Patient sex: M
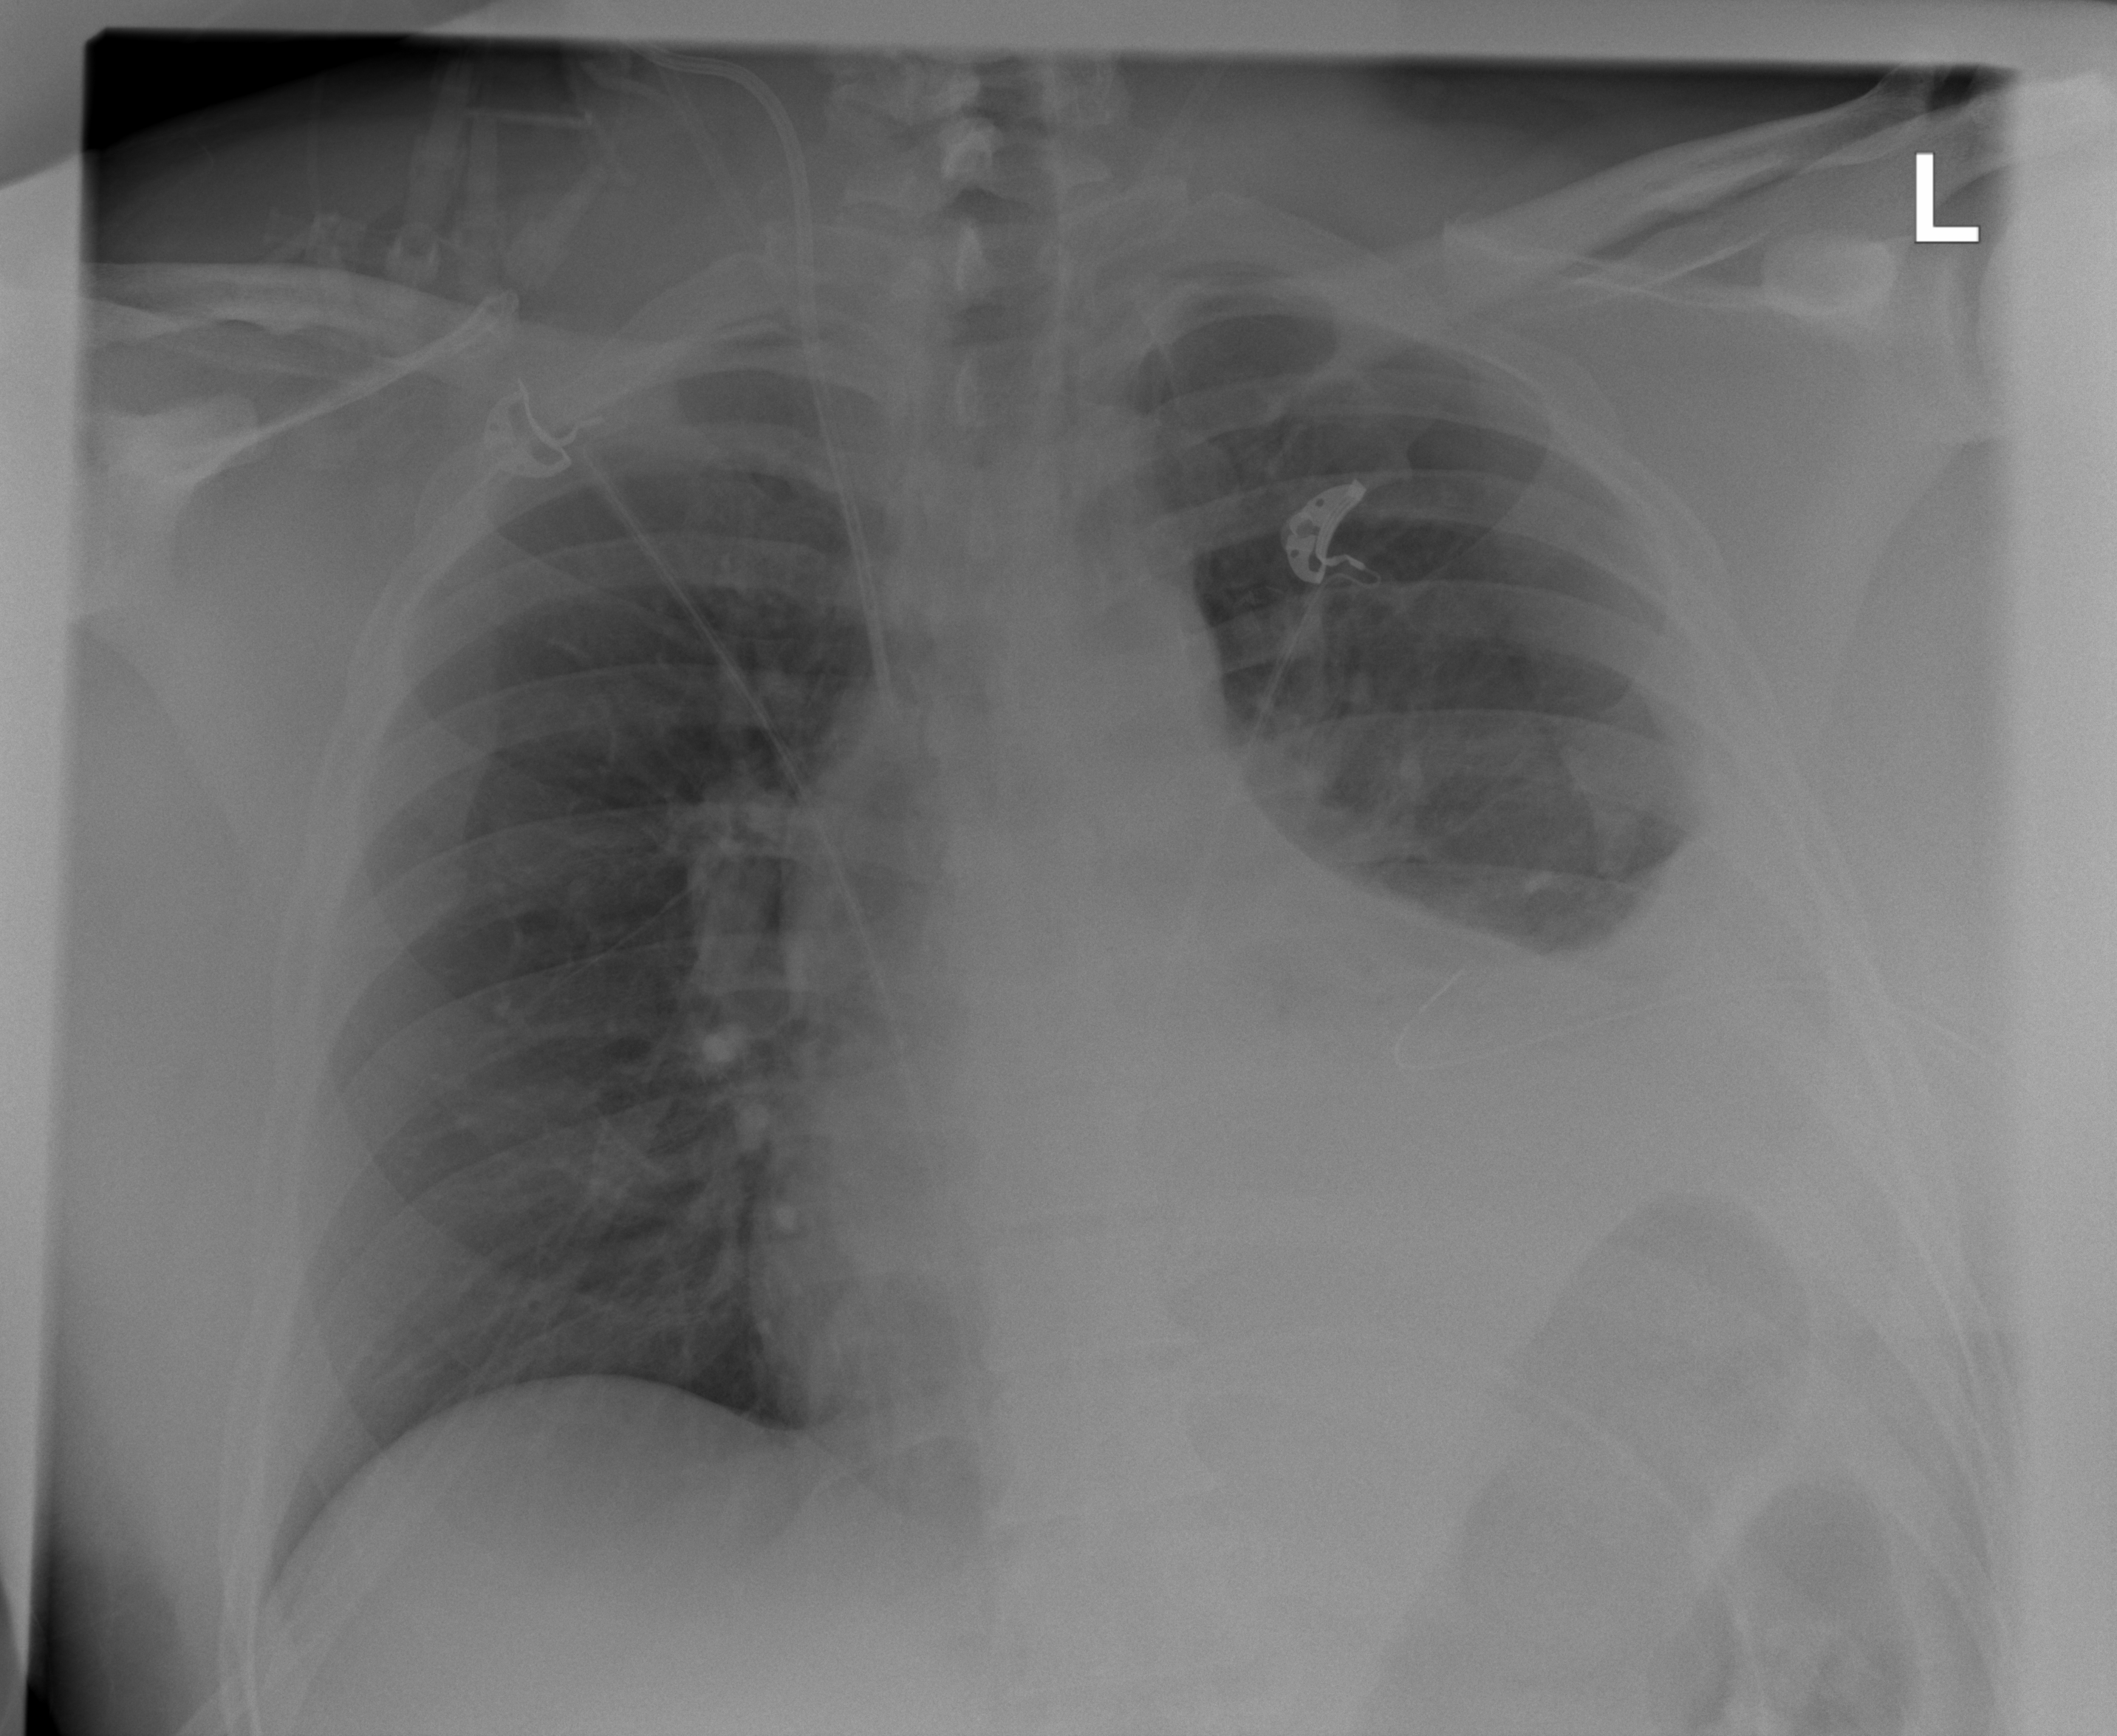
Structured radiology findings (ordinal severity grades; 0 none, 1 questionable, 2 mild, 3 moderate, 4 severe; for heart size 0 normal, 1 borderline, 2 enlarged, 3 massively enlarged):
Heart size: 2
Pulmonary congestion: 0
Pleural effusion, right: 0
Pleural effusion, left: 3
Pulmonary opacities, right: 0
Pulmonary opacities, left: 0
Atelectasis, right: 0
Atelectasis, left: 2